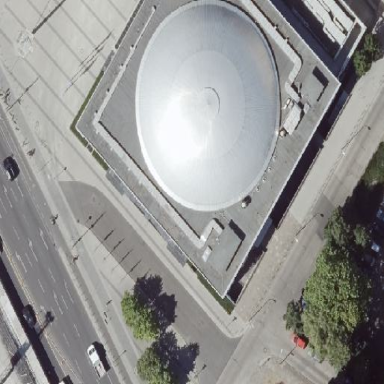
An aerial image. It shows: Modern commercial building with flat metal roof. It houses conference centre.